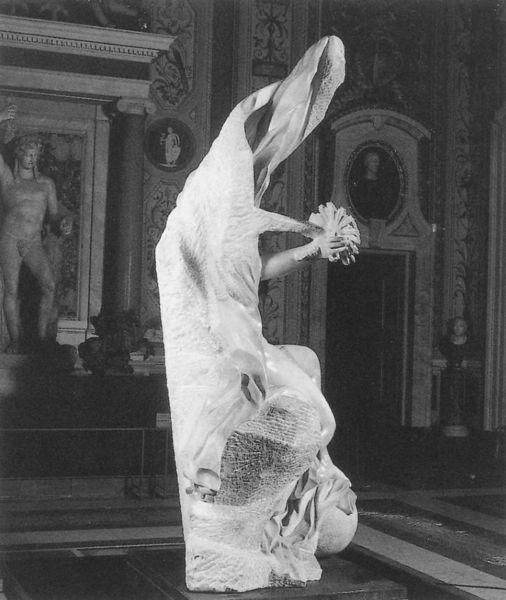
Titel: Die Wahrheit
Künstler: Giovanni Lorenzo Bernini
Institution: Rom, Galleria Borghese
Schlagwörter: hand, mann, weiß, grau, marmor, raum, schwarz, tanz, stein, bild, interieur, tanzen, skulptur, statue, beine, saal, plastik, fotografie, gespenst, kugel, kunst, negativ, erscheinung, museum, unheimlich, sakral, han, atlas, beunruhigend